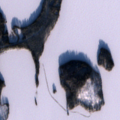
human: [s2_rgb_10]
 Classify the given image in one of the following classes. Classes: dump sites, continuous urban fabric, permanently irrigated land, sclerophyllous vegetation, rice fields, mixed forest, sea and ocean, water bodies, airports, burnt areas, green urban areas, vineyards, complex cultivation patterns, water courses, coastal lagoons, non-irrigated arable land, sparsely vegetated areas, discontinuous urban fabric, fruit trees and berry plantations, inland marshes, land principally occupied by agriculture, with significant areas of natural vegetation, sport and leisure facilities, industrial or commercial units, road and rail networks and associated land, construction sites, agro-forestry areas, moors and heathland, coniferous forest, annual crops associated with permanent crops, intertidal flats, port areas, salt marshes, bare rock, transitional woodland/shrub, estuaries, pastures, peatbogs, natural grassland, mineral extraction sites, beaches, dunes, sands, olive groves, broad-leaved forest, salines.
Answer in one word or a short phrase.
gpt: coniferous forest, water bodies